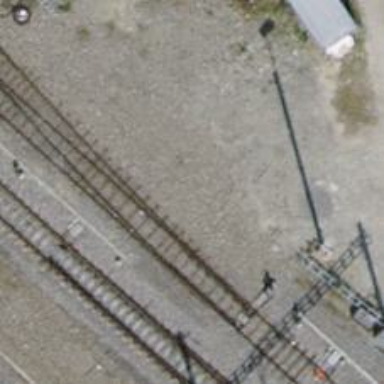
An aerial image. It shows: Abandoned railway yard with electrified contact line.